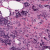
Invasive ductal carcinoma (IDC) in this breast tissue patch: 1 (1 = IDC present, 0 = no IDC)